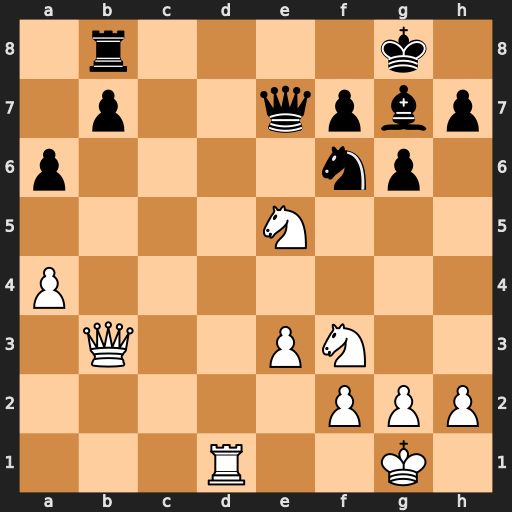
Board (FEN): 1r4k1/1p2qpbp/p4np1/4N3/P7/1Q2PN2/5PPP/3R2K1
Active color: w
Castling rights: -
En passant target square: -
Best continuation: Nc6 bxc6 Qxb8+